Interaction volume radius: 5 \u00c5
Interaction volume height: 15 \u00c5
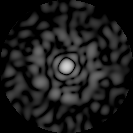
Disorder parameter: 0.8047